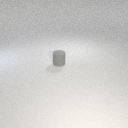
small gray rubber cylinder